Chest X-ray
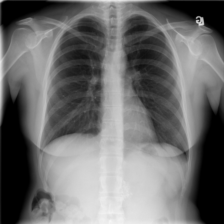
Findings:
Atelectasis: negative
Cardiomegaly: negative
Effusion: negative
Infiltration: negative
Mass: negative
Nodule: negative
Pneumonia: negative
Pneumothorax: negative
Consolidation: negative
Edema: negative
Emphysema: negative
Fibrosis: negative
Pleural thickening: negative
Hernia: negative